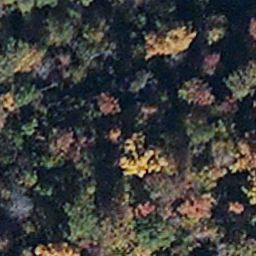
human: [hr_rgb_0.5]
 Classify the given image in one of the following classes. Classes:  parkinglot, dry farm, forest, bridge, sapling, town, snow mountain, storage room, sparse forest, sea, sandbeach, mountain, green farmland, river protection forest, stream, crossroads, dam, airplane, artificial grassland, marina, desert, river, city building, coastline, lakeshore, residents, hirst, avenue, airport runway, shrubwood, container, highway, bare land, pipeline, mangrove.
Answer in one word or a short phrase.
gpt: mangrove